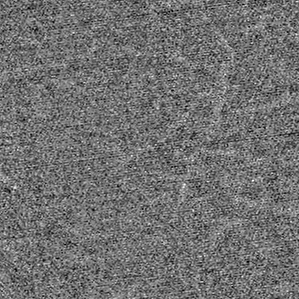
Label: frost